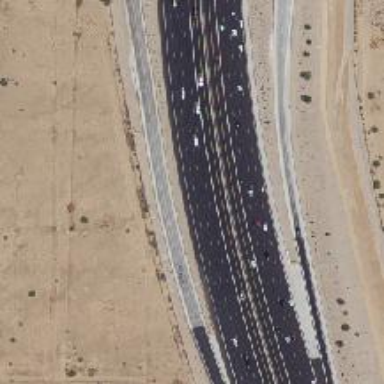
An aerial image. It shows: Motorway link.